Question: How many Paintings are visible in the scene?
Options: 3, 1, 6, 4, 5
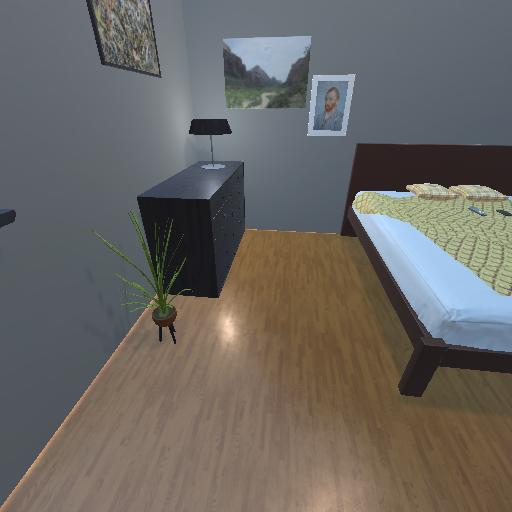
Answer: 3